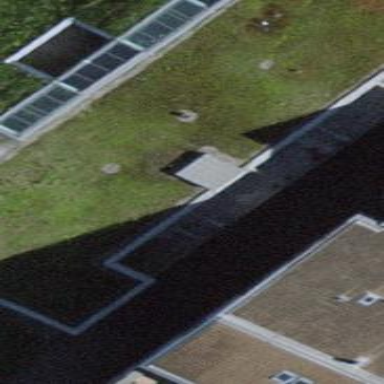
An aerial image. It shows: Apartment building with flat roof.